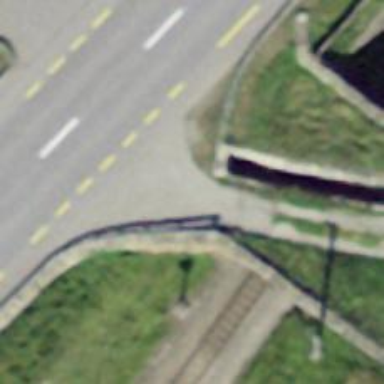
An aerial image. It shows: Track road with bridge.